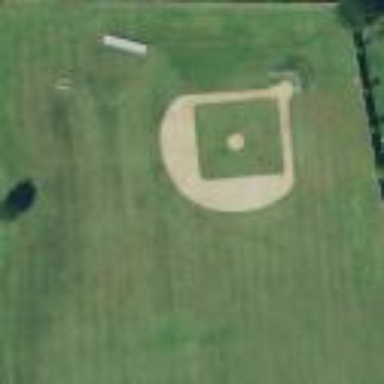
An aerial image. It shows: Baseball pitch for leisure and sports activities.